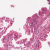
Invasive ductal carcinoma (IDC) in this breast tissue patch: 0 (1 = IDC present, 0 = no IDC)